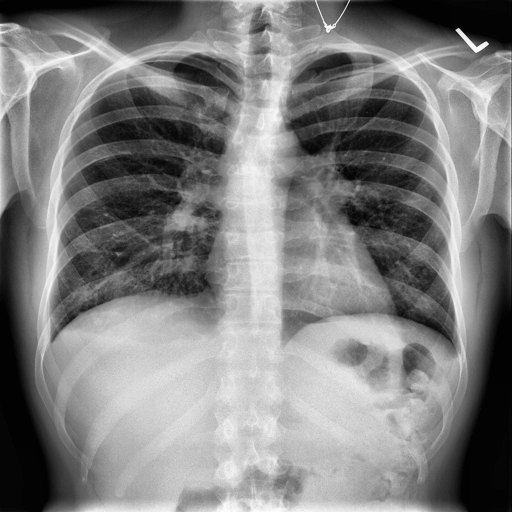
Finding: NORMAL